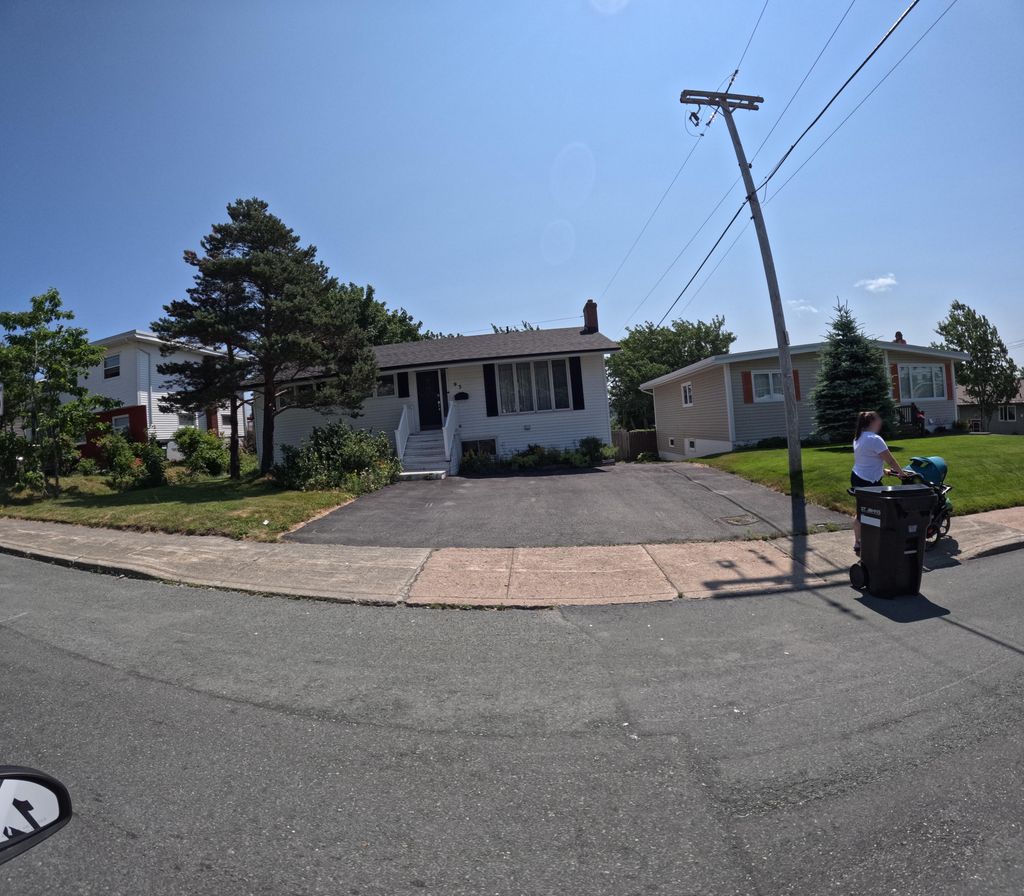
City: st_johns